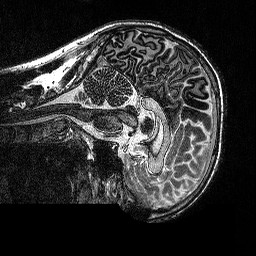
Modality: MP2RAGE
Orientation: sagittal
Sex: male
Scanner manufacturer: siemens
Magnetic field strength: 3 T
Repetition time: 5 s
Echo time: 0.00292 s